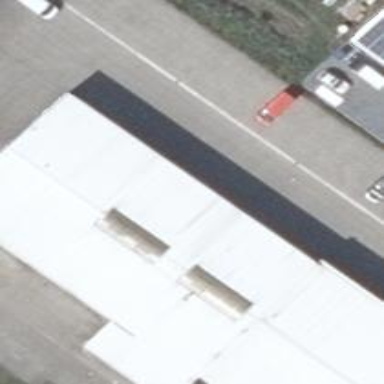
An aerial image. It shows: Shop that sells cars.